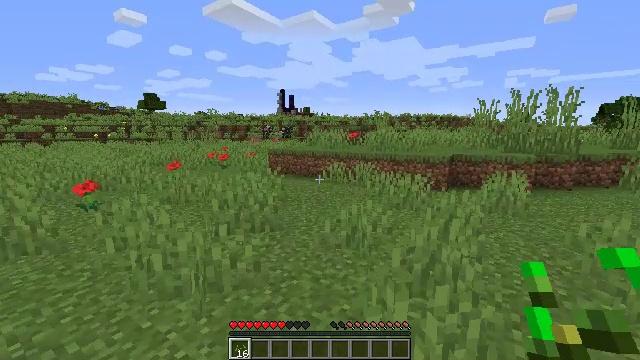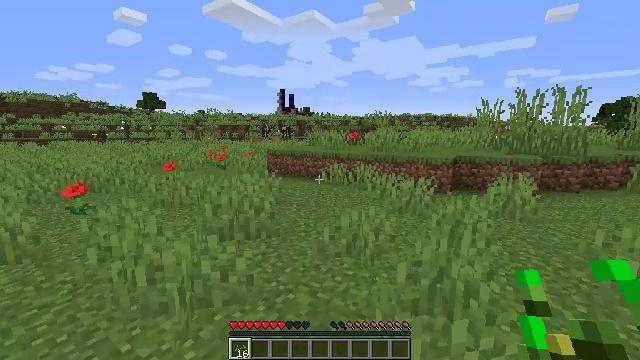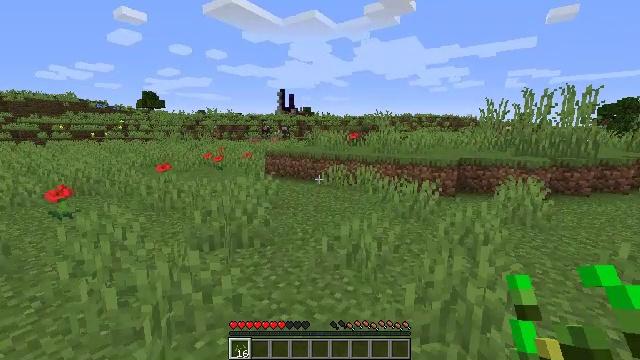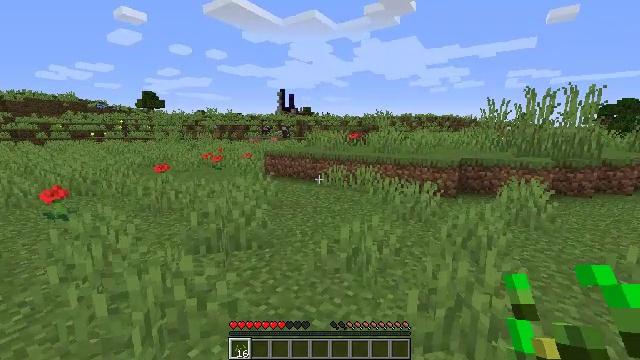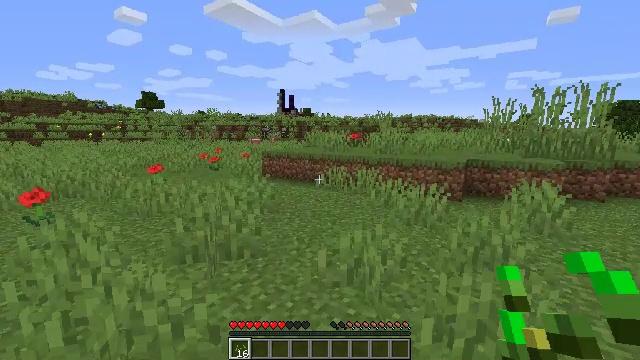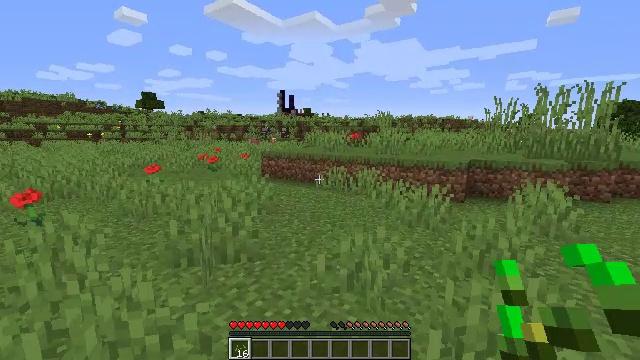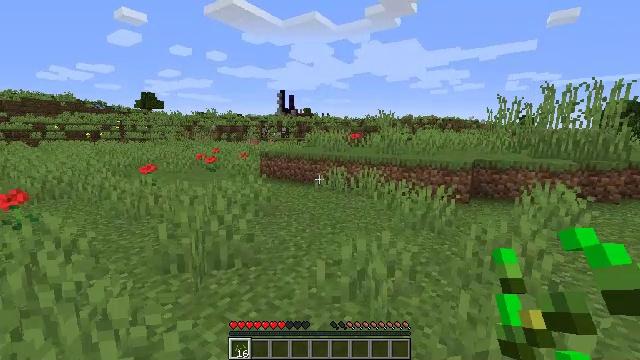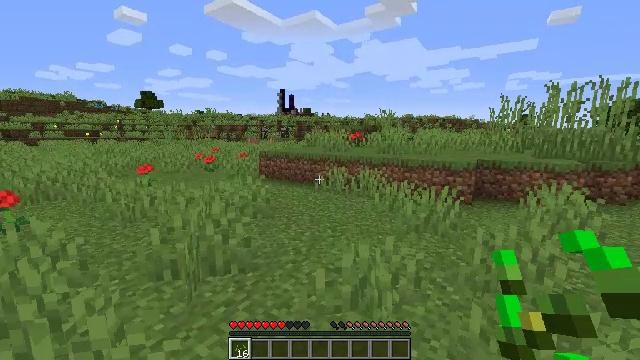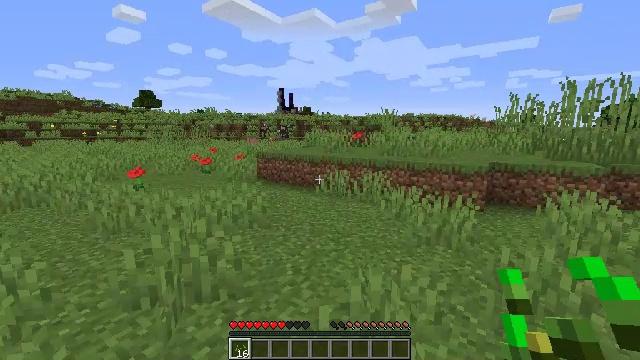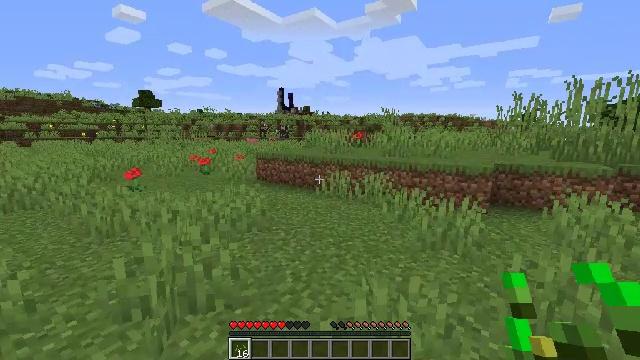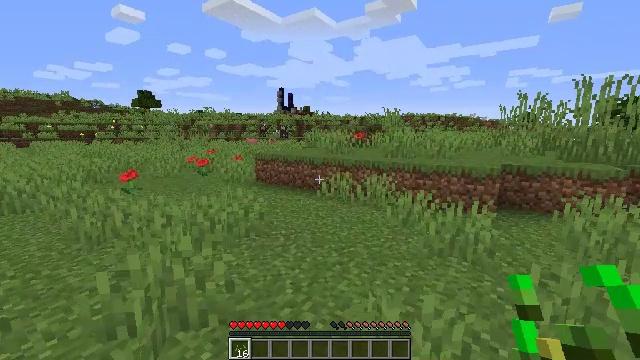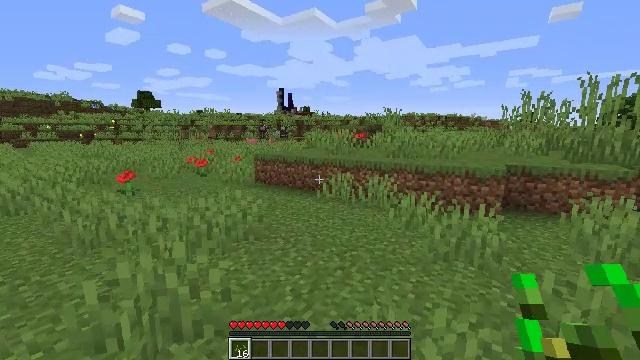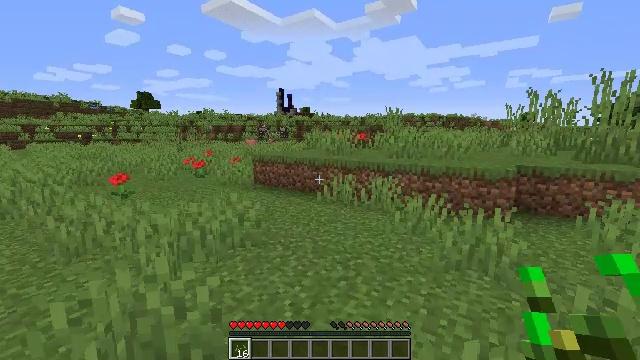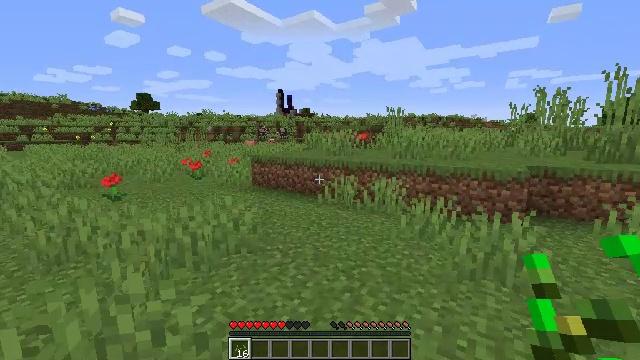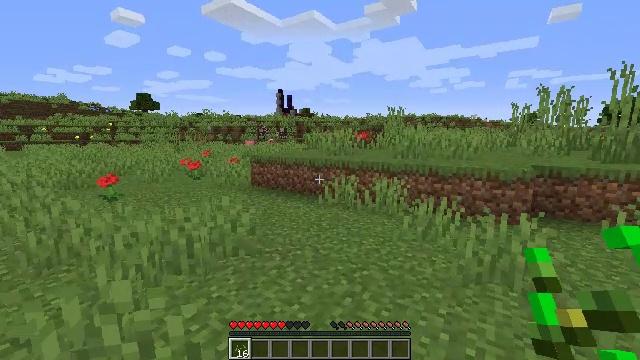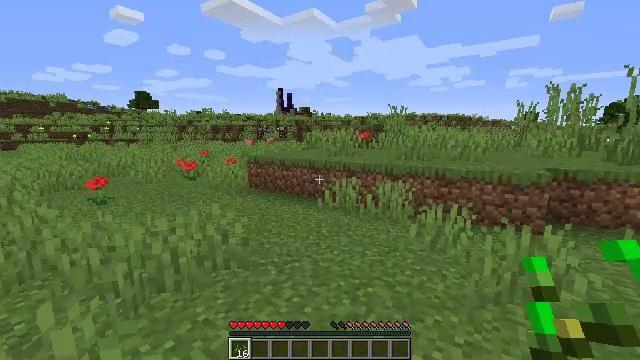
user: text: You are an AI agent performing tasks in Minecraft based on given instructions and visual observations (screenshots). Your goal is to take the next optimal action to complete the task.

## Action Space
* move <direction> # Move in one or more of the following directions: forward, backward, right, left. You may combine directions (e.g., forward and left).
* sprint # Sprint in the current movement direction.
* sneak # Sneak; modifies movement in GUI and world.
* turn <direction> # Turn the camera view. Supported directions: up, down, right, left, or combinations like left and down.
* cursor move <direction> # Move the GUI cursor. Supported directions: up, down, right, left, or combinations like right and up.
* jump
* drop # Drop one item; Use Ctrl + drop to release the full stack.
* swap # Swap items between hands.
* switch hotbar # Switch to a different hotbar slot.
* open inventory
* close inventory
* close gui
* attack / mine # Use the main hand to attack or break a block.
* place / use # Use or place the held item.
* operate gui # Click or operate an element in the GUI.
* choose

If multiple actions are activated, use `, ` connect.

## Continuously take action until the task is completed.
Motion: motion action
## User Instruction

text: Gather grass block for landscaping.
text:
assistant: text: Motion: move forward
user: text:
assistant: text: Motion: move forward
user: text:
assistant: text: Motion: move forward
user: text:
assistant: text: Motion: move forward
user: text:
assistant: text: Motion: move forward
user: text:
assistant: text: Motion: move forward
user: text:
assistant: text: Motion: move forward
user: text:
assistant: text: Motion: move forward
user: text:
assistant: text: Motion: move forward
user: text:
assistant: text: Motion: move forward
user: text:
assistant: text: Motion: move forward
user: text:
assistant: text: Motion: move forward
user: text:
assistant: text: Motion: move forward
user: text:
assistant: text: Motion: move forward
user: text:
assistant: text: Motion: move forward
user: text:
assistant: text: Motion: move forward
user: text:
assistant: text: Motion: move forward
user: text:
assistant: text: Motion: move forward
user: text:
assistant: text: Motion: move forward
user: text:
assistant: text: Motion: move forward
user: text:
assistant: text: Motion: move forward
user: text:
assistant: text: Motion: move forward
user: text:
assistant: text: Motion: move forward
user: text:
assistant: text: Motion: move forward
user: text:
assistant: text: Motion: move forward
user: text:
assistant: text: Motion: move forward
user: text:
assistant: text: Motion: move forward
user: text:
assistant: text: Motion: move forward
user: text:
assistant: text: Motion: move forward
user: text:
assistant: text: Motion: move forward